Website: apple
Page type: address-validator
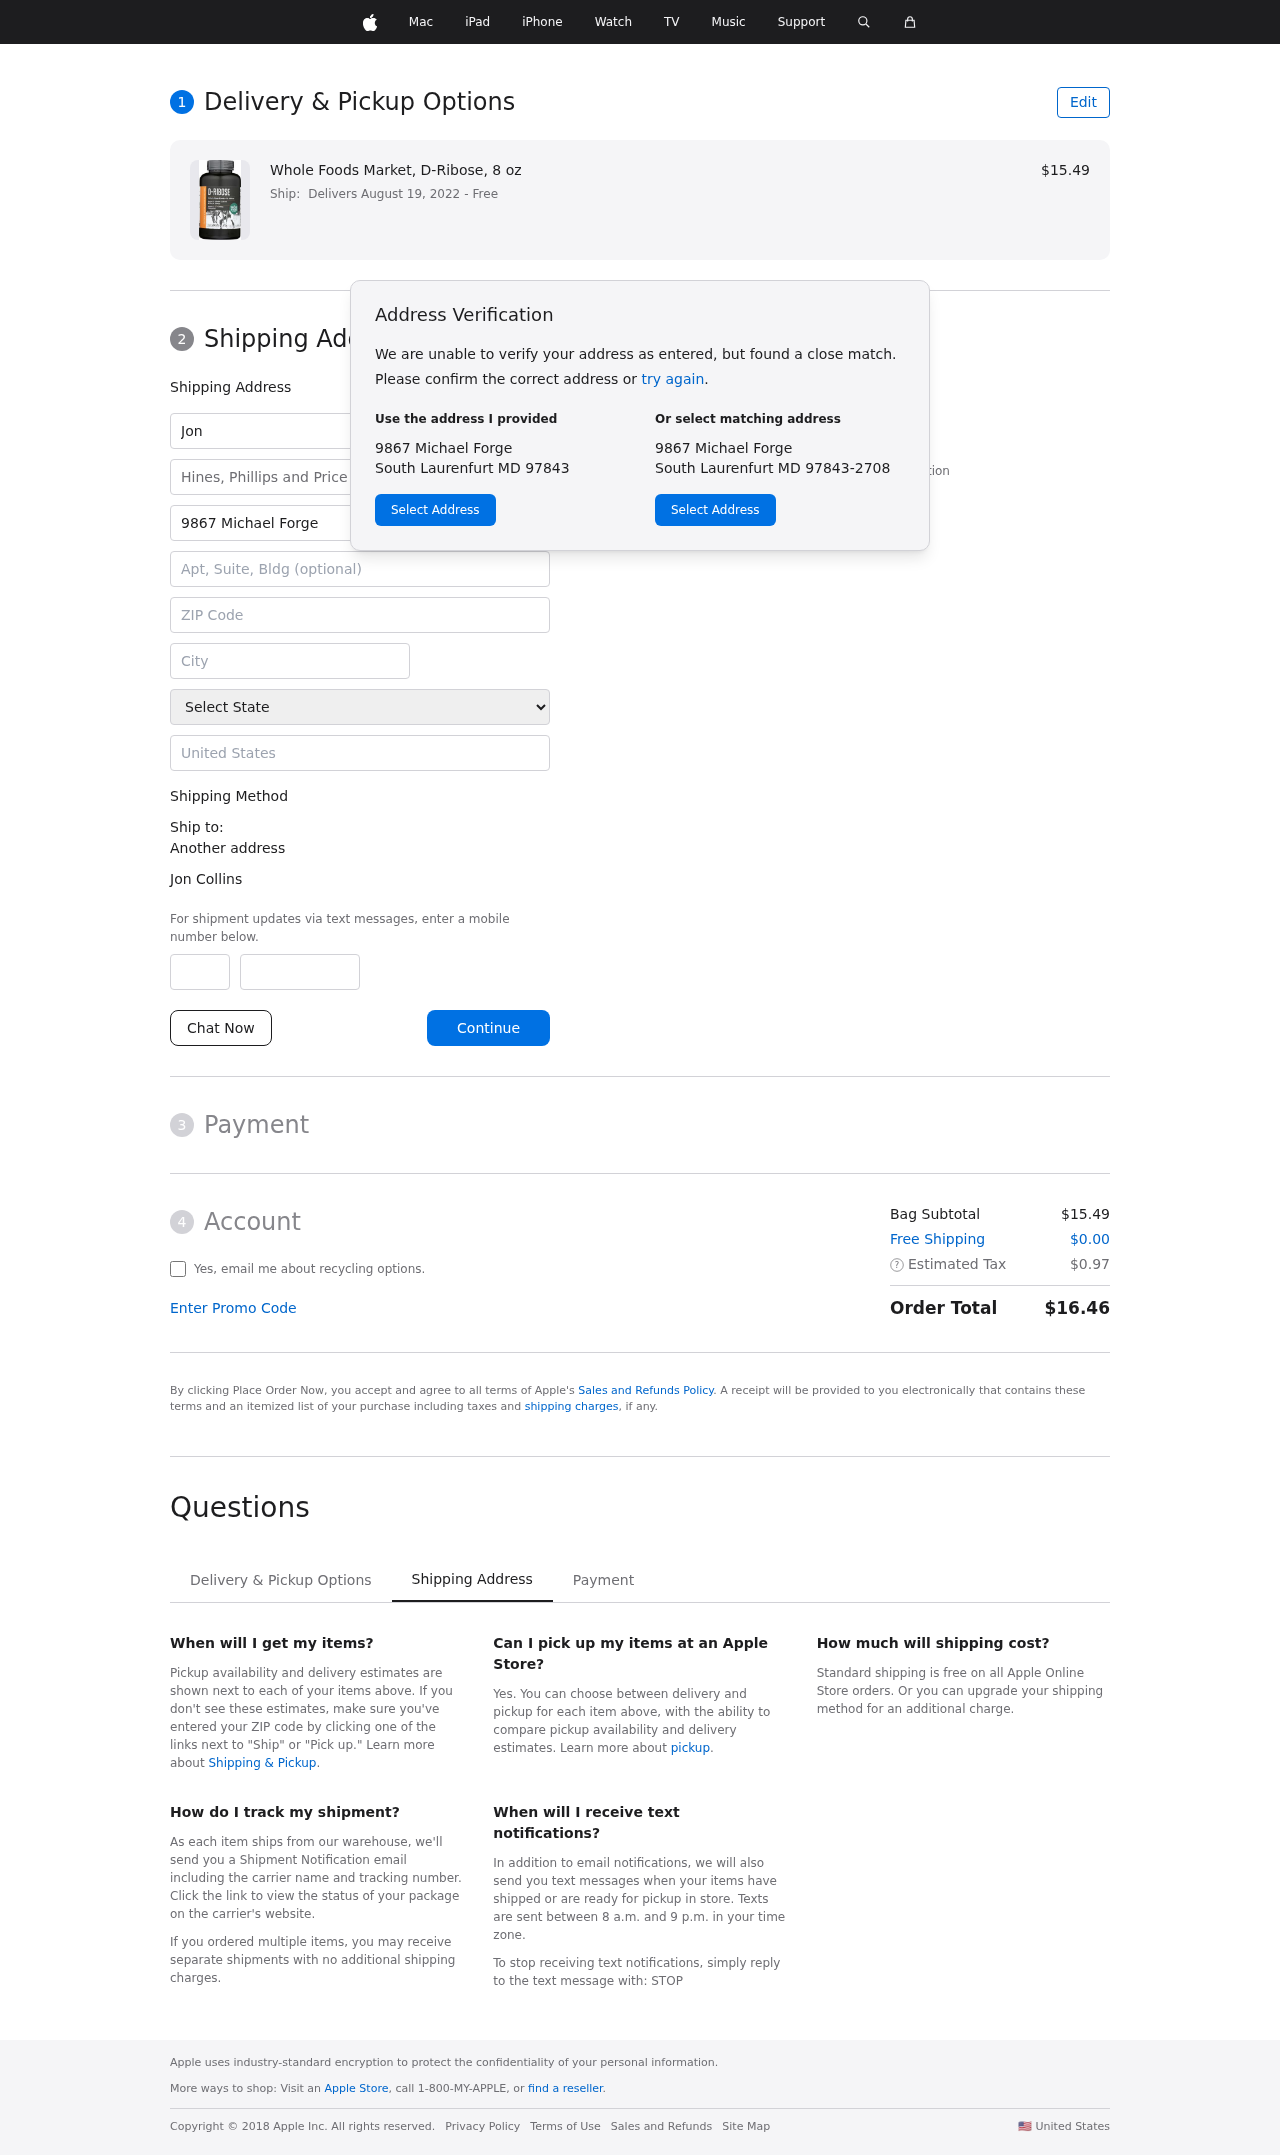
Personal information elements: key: PII_CITY
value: South Laurenfurt
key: PII_COMPANY
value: Hines, Phillips and Price
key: PII_COUNTRY
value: United States
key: PII_FIRSTNAME
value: Jon
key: PII_FULLNAME
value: Jon Collins
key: PII_LASTNAME
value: Collins
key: PII_PHONE_AREA
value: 282
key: PII_PHONE_SUFFIX
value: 1336
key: PII_POSTCODE
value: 97843
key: PII_STATE
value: Maryland
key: PII_STREET
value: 9867 Michael Forge
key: PII_CITY_STATE_ZIP
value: South Laurenfurt MD 97843
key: PII_STATE_ABBR
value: MD
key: PII_POSTCODE_FULL
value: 97843
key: PII_STATE_ABBR2
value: MD
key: PII_POSTCODE_NUMERIC
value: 97843
Product elements: key: PRODUCT1_NAME
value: Whole Foods Market, D-Ribose, 8 oz
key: PRODUCT1_PRICE
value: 15.49
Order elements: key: ORDER_DELIVERY_DATE
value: Delivers August 19, 2022
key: ORDER_SUBTOTAL
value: $15.49
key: ORDER_SHIPPING_COST
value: $0.00
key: ORDER_TAX
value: $0.97
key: ORDER_TOTAL
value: $16.46